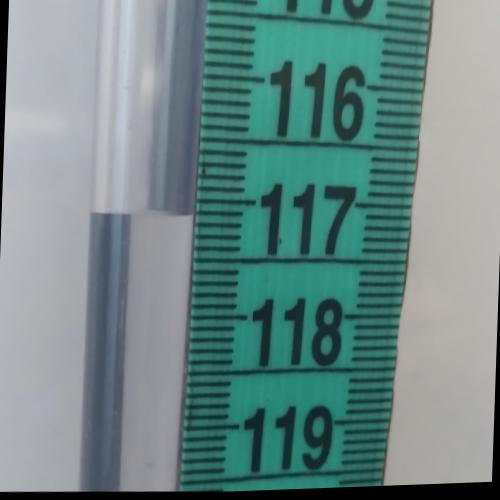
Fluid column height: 117.1 cm